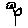
Label: flower